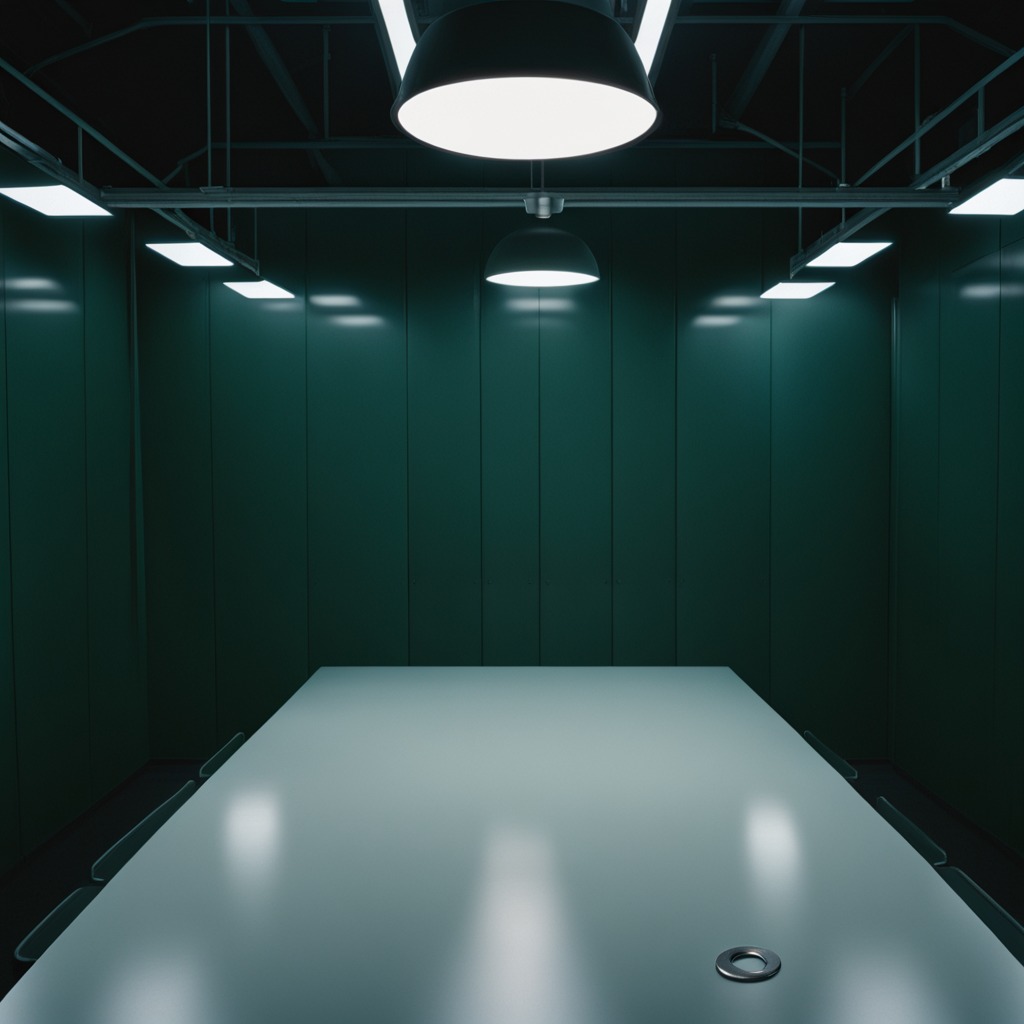
A flat metal washer is lying on the clean empty table in a railway signal maintenance room lit by harsh overhead fluorescents.